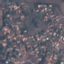
Land use / land cover: Residential